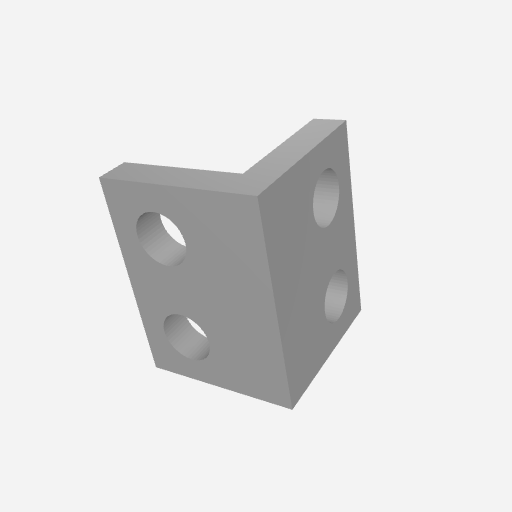
Part: LBeam2H